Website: bh-photo
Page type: payment
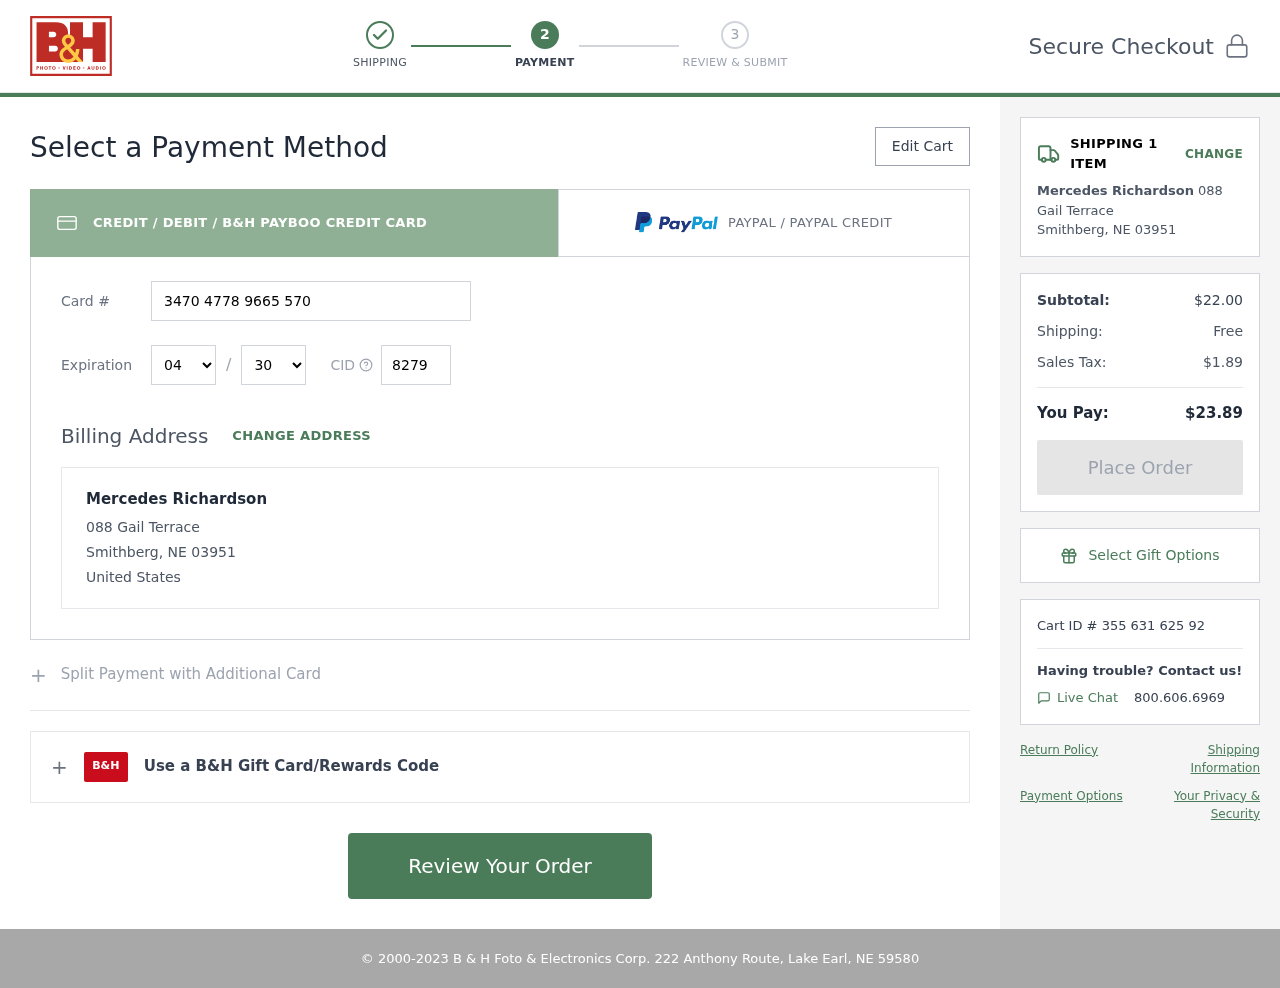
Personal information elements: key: PII_CARD_CVV
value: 8279
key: PII_CARD_EXPIRY_MONTH
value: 04
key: PII_CARD_EXPIRY_YEAR
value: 30
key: PII_CARD_NUMBER
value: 3470 4778 9665 570
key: PII_CITY_STATE_ZIP
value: Smithberg, NE 03951
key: PII_COUNTRY
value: United States
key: PII_FULLNAME
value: Mercedes Richardson
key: PII_STREET
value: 088 Gail Terrace
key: PII_FULLNAME2
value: Mercedes Richardson
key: PII_CITY
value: Smithberg
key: PII_STATE_ABBR
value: NE
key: PII_POSTCODE
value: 03951
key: PII_POSTCODE_FULL
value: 03951
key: PII_CITY_STATE
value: Smithberg, NE
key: PII_POSTCODE_NUMERIC
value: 3951
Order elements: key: ORDER_NUM_ITEMS
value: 1
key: ORDER_SUBTOTAL
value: $22.00
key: ORDER_SHIPPING_COST
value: Free
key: ORDER_TAX
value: $1.89
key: ORDER_TOTAL
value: $23.89
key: ORDER_ID
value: Cart ID # 355 631 625 92